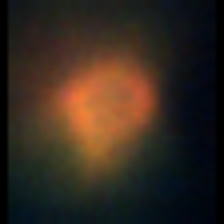
Taxon: Ciliates
Group: Other